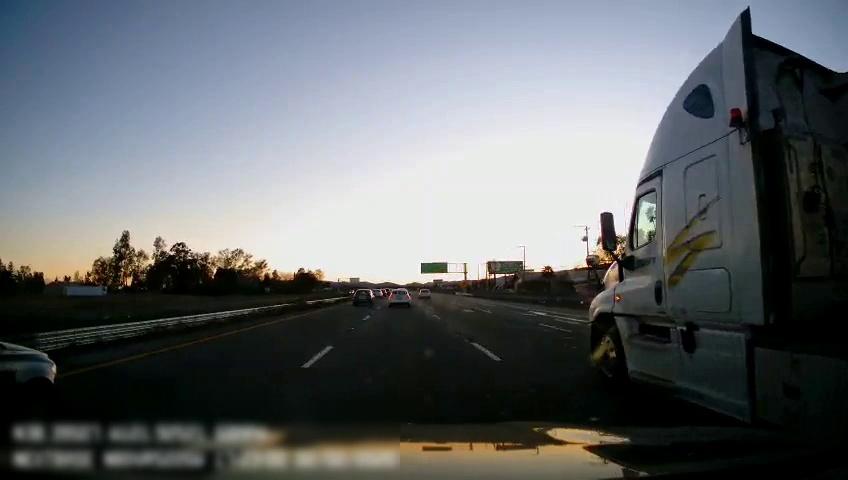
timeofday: Day
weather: Sunny
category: Drivable Space
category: Vehicles | Car
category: Vehicles | Car
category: Vehicles | Car
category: Vehicles | SUV
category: Vehicles | Car
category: Vehicles | Truck
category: Lanes | Current Lane
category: Lanes | Current Lane
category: Lanes | Alternate Lane
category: Lanes | Alternate Lane
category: Lanes | Alternate Lane
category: Lanes | Alternate Lane
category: Traffic | Signs
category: Traffic | Signs